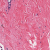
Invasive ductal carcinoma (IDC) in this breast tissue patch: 0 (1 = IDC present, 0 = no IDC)